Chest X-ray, AP view. Patient: 4 years old, sex M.
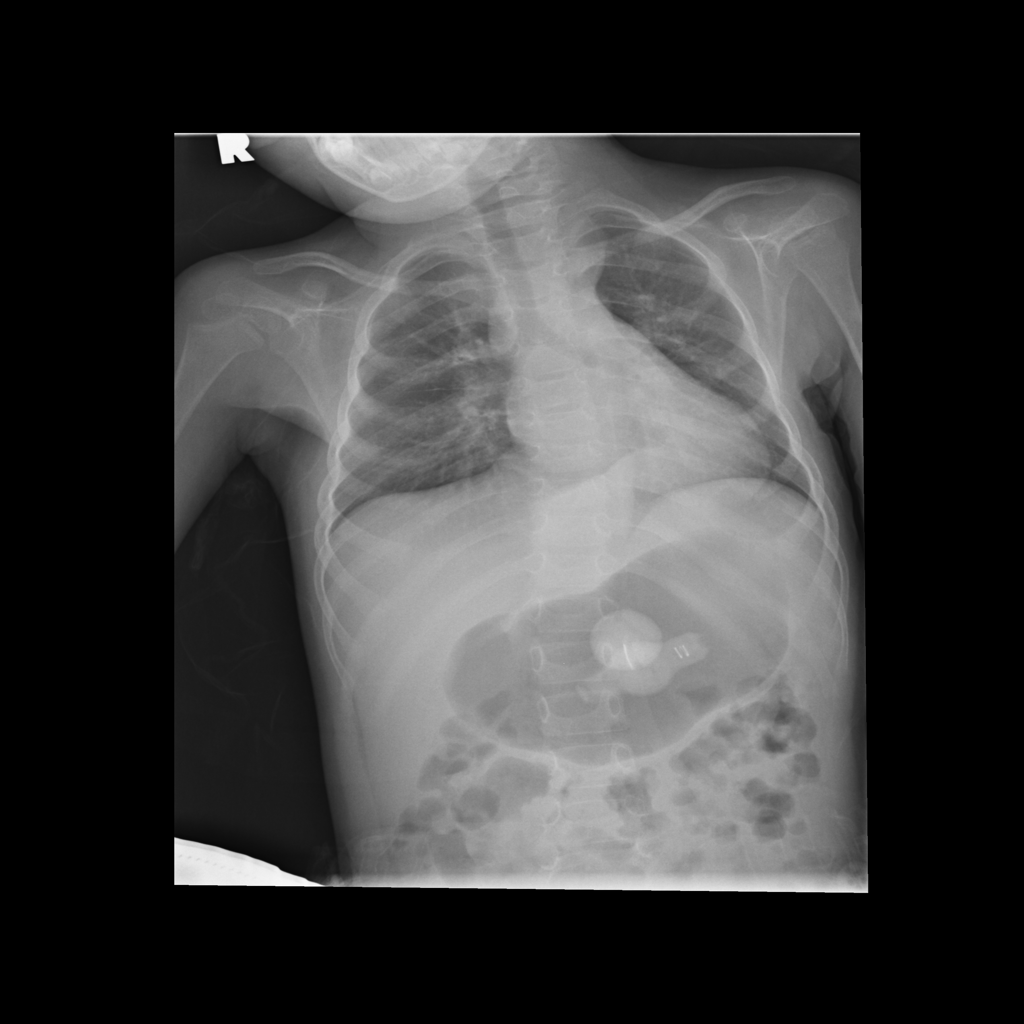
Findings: No Finding